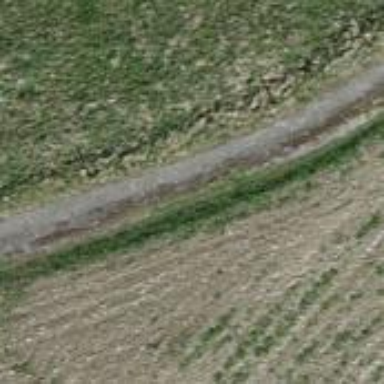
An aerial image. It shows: Gravel track with grade 4 classification.